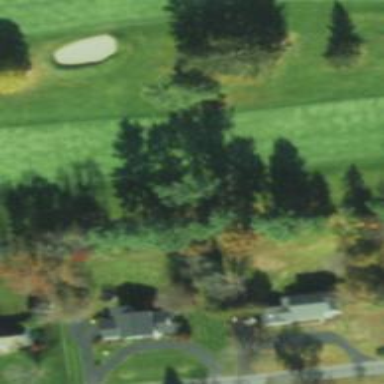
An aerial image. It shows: View of golf hole.